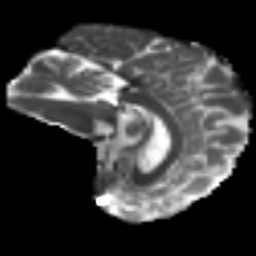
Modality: T2w
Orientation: sagittal
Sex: male
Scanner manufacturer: ge
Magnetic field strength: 3 T
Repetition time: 7 s
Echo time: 0.08 s